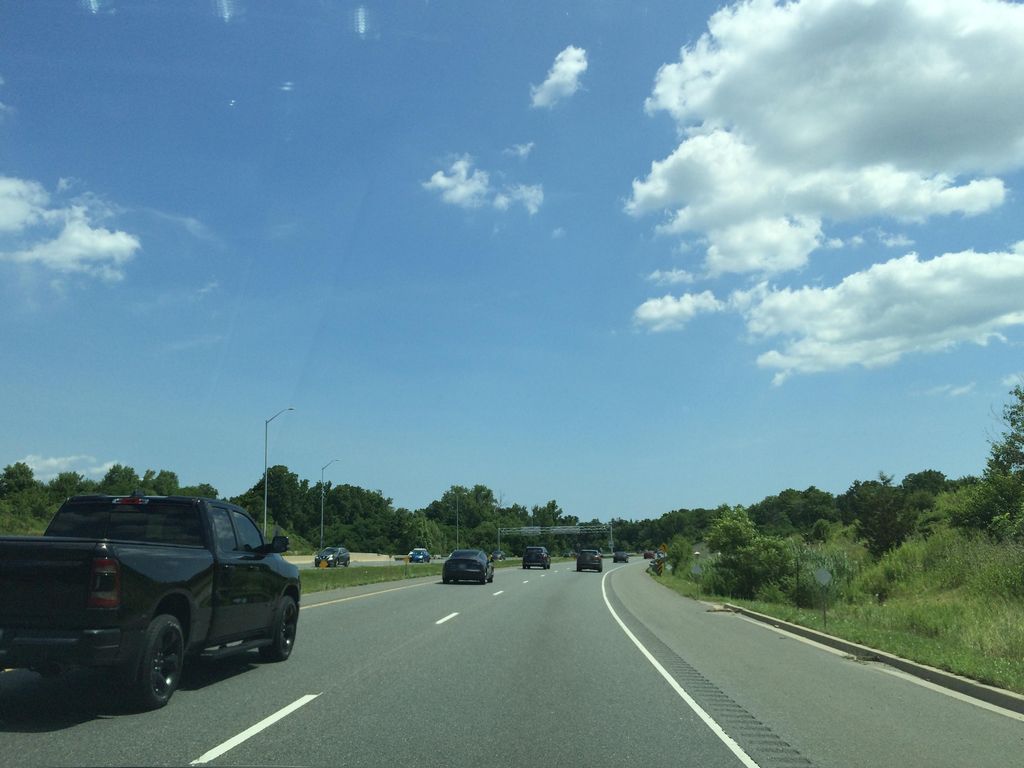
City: hamilton